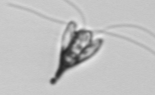
Label: Pyramimonas_longicauda